【题型】填空题　【知识点】立体几何　【难度】medium
古希腊数学家阿波罗尼奥斯用不同的平面截同一圆锥，得到了三种圆锥曲线，其中的一种如图所示．用过$M$点且垂直于圆锥底面的平面截两个全等的对顶圆锥得到双曲线的一部分，已知$|PO|=2$，底面圆的半径为$4$，$M$为母线$PB$的中点，平面与底面的交线$EF\perp AB$，则双曲线两渐近线所夹锐角的余弦值为$\underline{\dfrac{3}{5}}$.

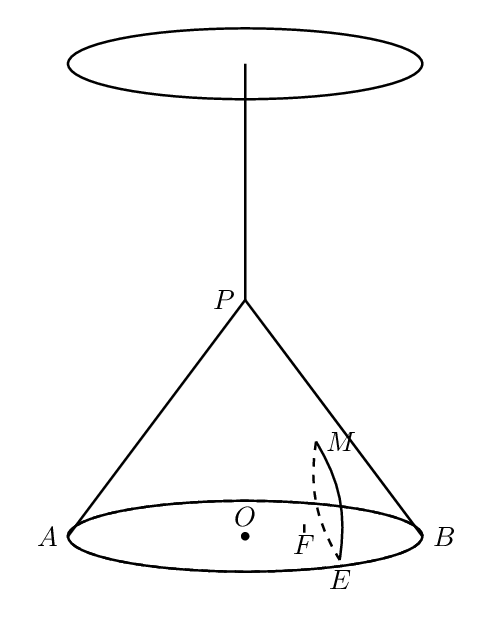
【解答】
\vspace{0.3cm}
\noindent\textbf{【分析】以过$M$点且垂直于圆锥底面的平面的中心为原点，平行于圆锥的轴为$x$轴建立坐标系，求出$M$，$E$坐标代入双曲线方程，进而求得渐近线方程，先求出两渐近线所夹锐角的正切值，再求余弦值即可．}
\vspace{0.3cm}
\noindent\textbf{【解答】解：设$EF$交$OB$于$N$，}
\noindent\textbf{以过$M$点且垂直于圆锥底面的平面的中心为原点，平行于圆锥的轴为$x$轴建立如图所示坐标系，}

\noindent\textbf{因为圆锥的高$|PO|=|O'N|=2$，$M$是$PB$中点，且截面垂直于底面，}
\noindent\textbf{所以$|MN|=\dfrac{1}{2}|PO|=1$，所以$M(1,0)$，}
\noindent\textbf{又因为底面圆半径$|OB|=4$，}
\noindent\textbf{所以$|ON|=\dfrac{1}{2}|OB|=2$，$|EN|=\sqrt{|OE|^2-|ON|^2}=2\sqrt{3}$，所以$E(2,2\sqrt{3})$，}
\noindent\textbf{设双曲线方程为$\dfrac{x^2}{a^2}-\dfrac{y^2}{b^2}=1$，将$M(1,0)$，$E(2,2\sqrt{3})$，代入解得$\begin{cases}a=1\\b=2\end{cases}$，}
\noindent\textbf{则双曲线的两条渐近线方程为$y=\pm\dfrac{b}{a}x=2x$，}
\noindent\textbf{由对称性可知两条渐近线所夹锐角的正切值为$\left|\dfrac{2\times 2}{1-2^2}\right|=\dfrac{4}{3}$，}
\noindent\textbf{所以双曲线两渐近线所夹锐角的余弦值为$\sqrt{\dfrac{1}{\left(\dfrac{4}{3}\right)^2+1}}=\dfrac{3}{5}$．}
\noindent\textbf{故答案为：$\dfrac{3}{5}$．}
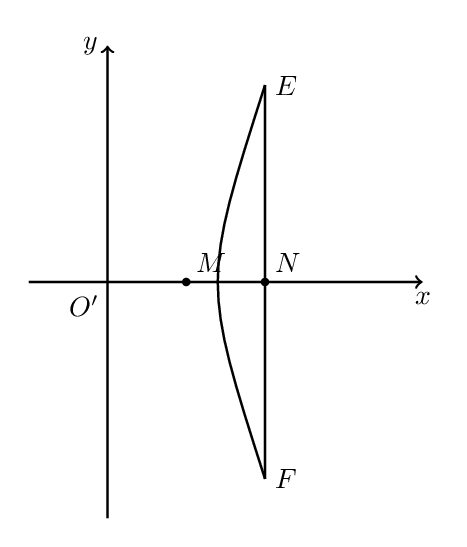